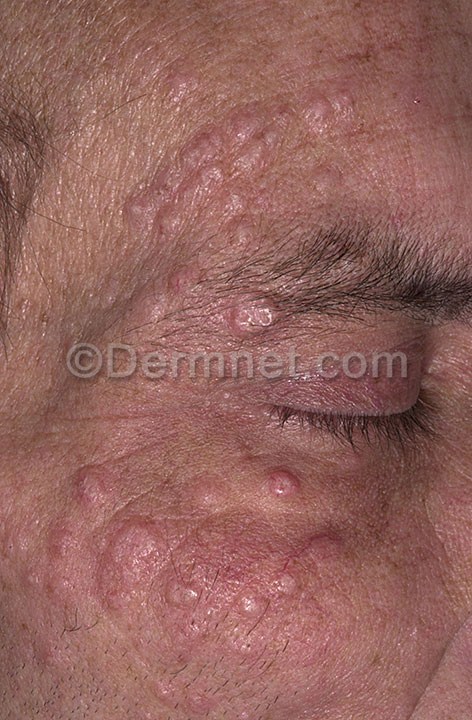
Disease: Herpes HPV and other STDs Photos